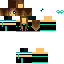
A female human skin with medium skin, wearing brown long hair dressed in a blue tshirt and black shorts, featuring a closed mouth.